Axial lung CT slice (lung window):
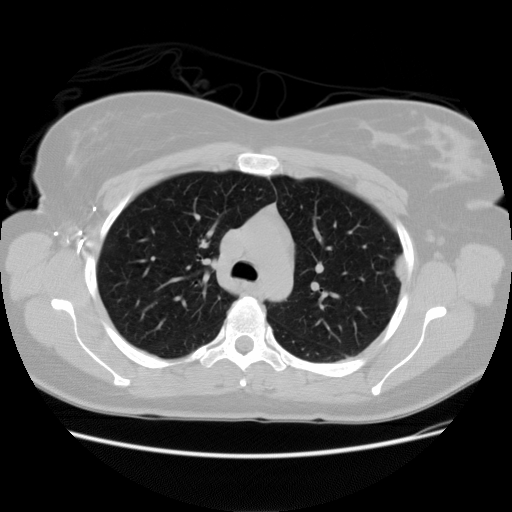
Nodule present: yes
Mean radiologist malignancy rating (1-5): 4.25